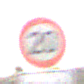
Verkehrszeichen: Geschwindigkeit20
Zusatzzeichen unten: HinweisDurchVerbaleAngabe8
Umgebung: Outdoor, Nature
Tageszeit: SunriseSunset
Wetter: Clear
Licht: Natural
Jahreszeit: NotSpecified
Kontrast: HighContrast